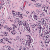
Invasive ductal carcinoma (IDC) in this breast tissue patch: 1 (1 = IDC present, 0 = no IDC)